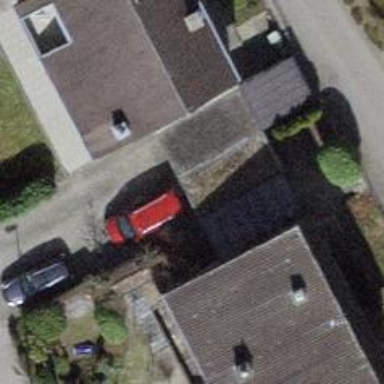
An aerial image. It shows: Garage.